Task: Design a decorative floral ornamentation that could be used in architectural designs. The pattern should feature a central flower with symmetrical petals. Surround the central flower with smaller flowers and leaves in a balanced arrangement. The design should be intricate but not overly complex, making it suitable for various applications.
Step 1062:
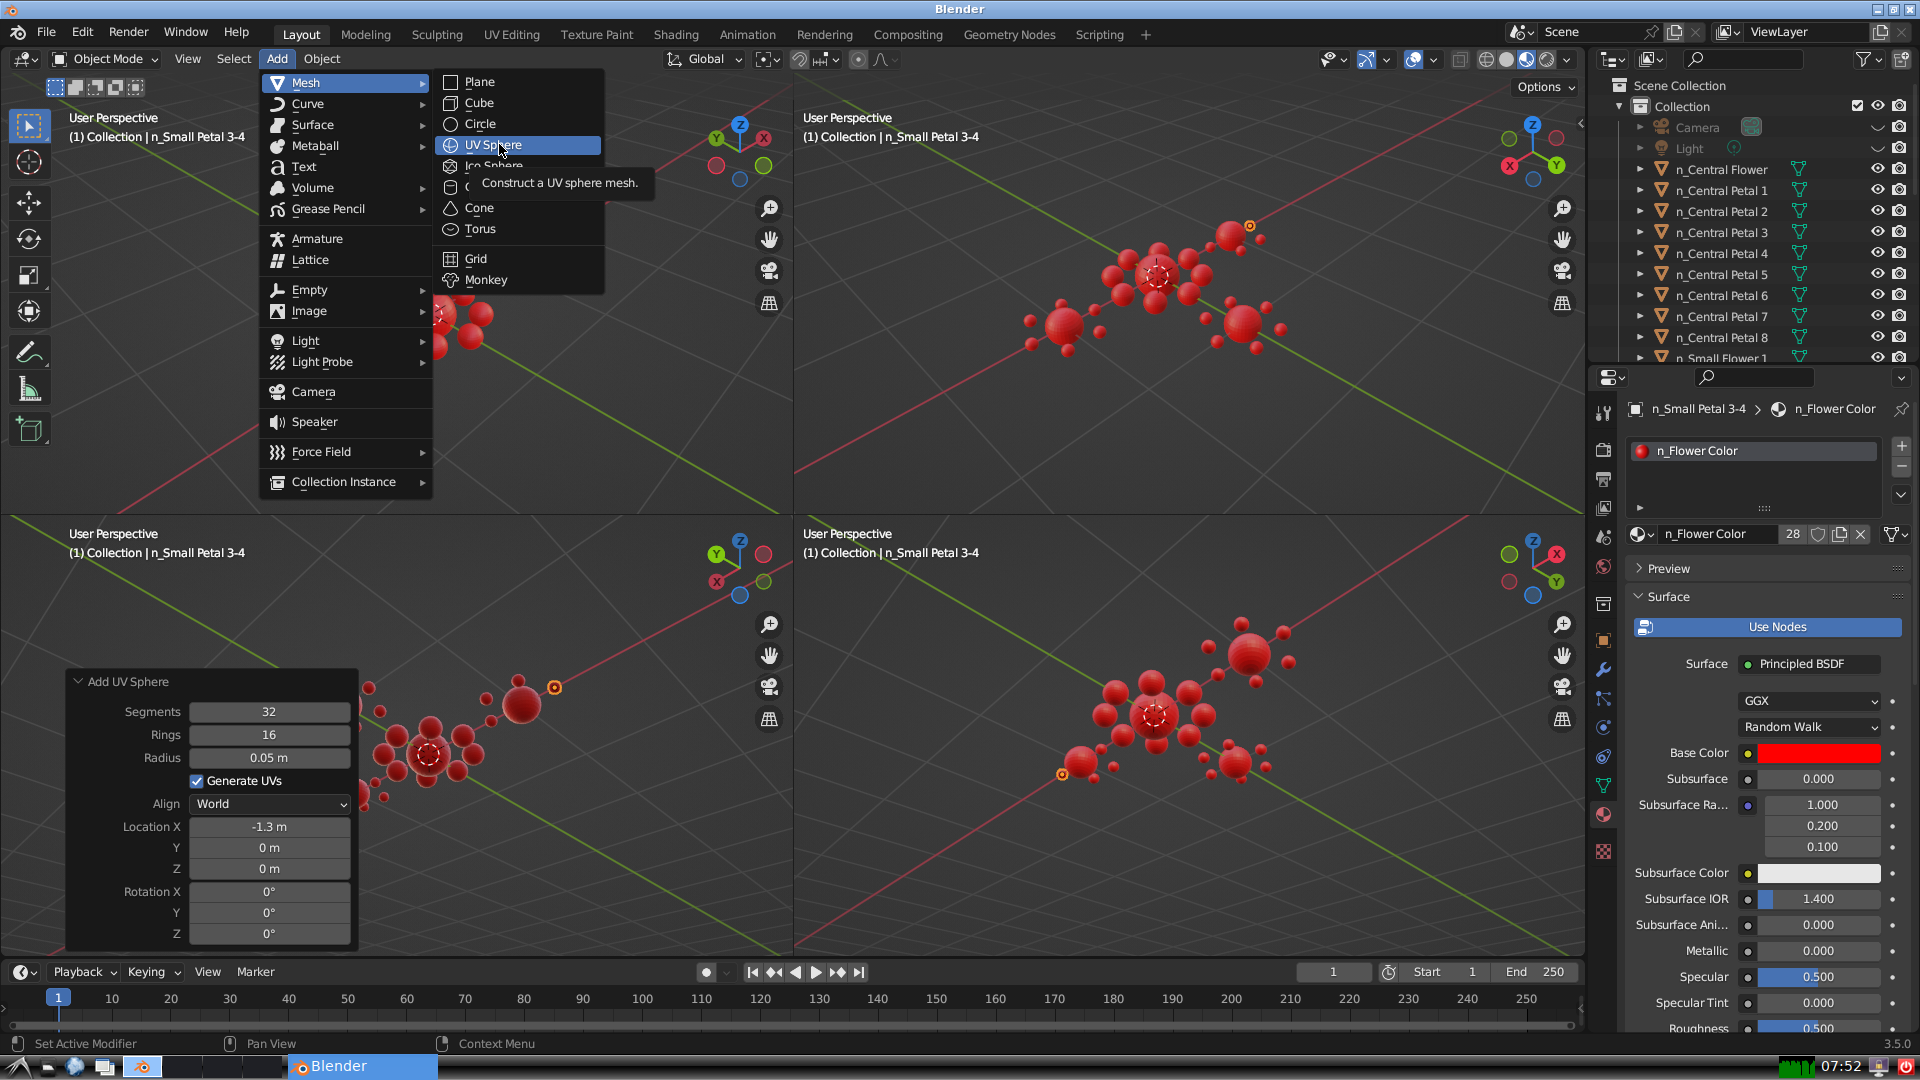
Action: click: no